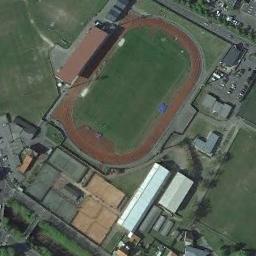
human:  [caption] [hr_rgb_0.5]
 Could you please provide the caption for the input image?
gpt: The ground's track is blue .

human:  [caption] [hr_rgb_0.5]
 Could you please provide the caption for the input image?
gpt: There are many buildings next to the ground track field .

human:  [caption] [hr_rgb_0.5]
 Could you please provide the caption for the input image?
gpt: The track and field is built on the lawn, Next to the building and the parking lot .

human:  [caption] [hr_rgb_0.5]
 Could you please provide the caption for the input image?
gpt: The ground track field is surrounded by some buildings .

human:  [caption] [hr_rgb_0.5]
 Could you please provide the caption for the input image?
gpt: There are some buildings beside the ground track field with a red track .